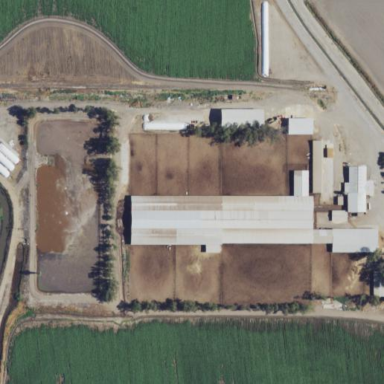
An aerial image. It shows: Farmyard area.